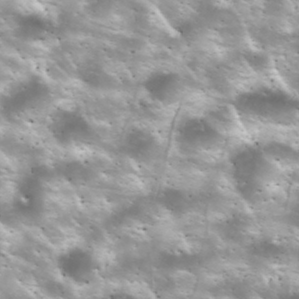
Label: non_frost